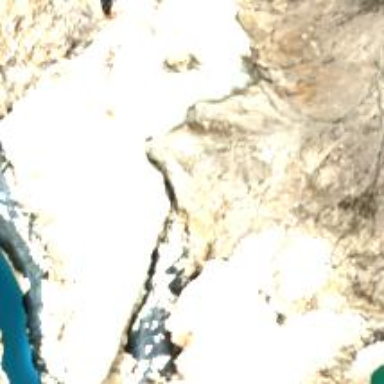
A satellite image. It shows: Majestic glacier in the distance.